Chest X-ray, PA view. Patient: 42 years old, sex M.
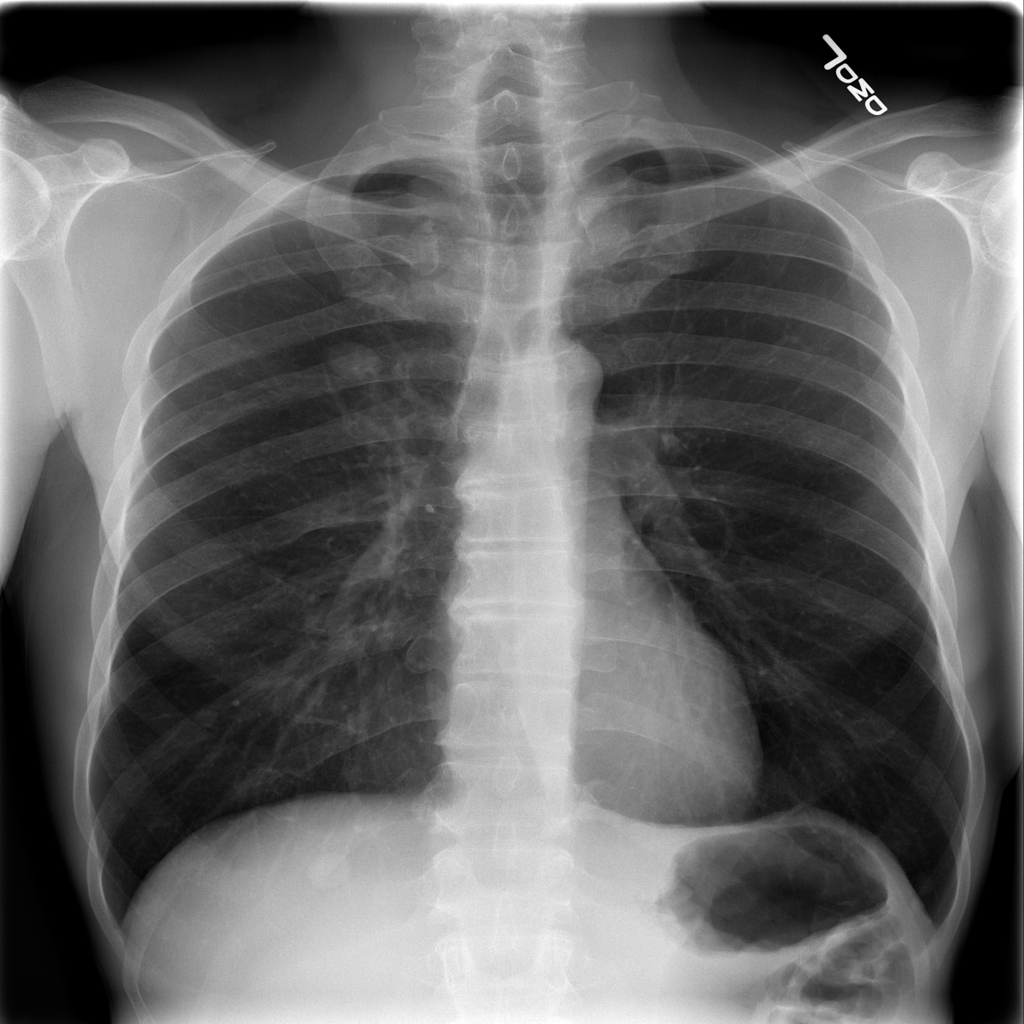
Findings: Nodule